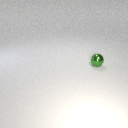
small green metal sphere